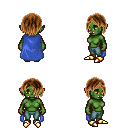
a pixel art fantasy rpg character, female body template, orc, green skin, blue cape, teal pants, brown bangs hairstyle, gold boots, four views (front, back, left, right), 2x2 character sprite sheet, small pixel art, hard edges, no anti-aliasing